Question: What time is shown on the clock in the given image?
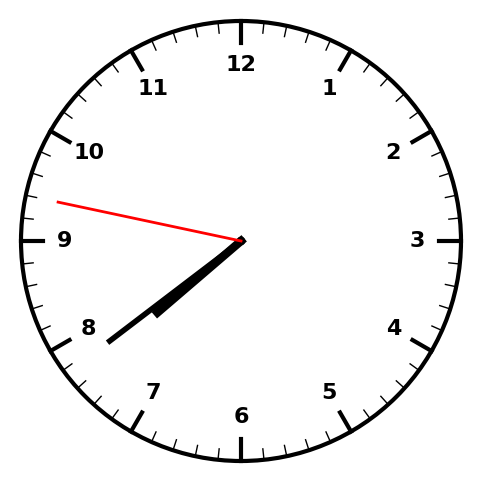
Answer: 07:38:47